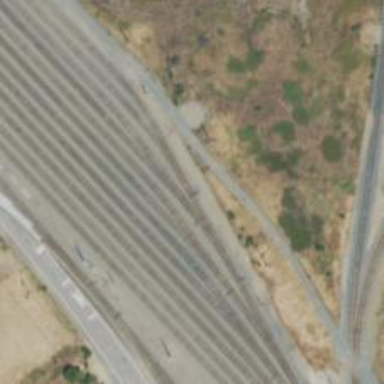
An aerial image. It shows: Railway yard used for servicing trains.